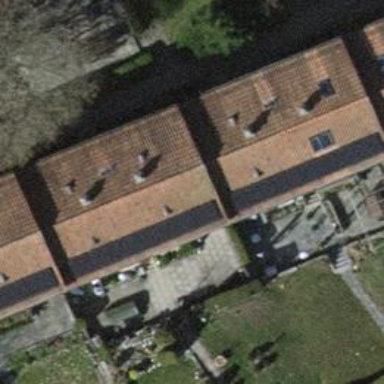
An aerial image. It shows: Beige house with gabled roof made of roof tiles in orangered color. The roof is oriented across the building.